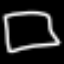
Label: square